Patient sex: M
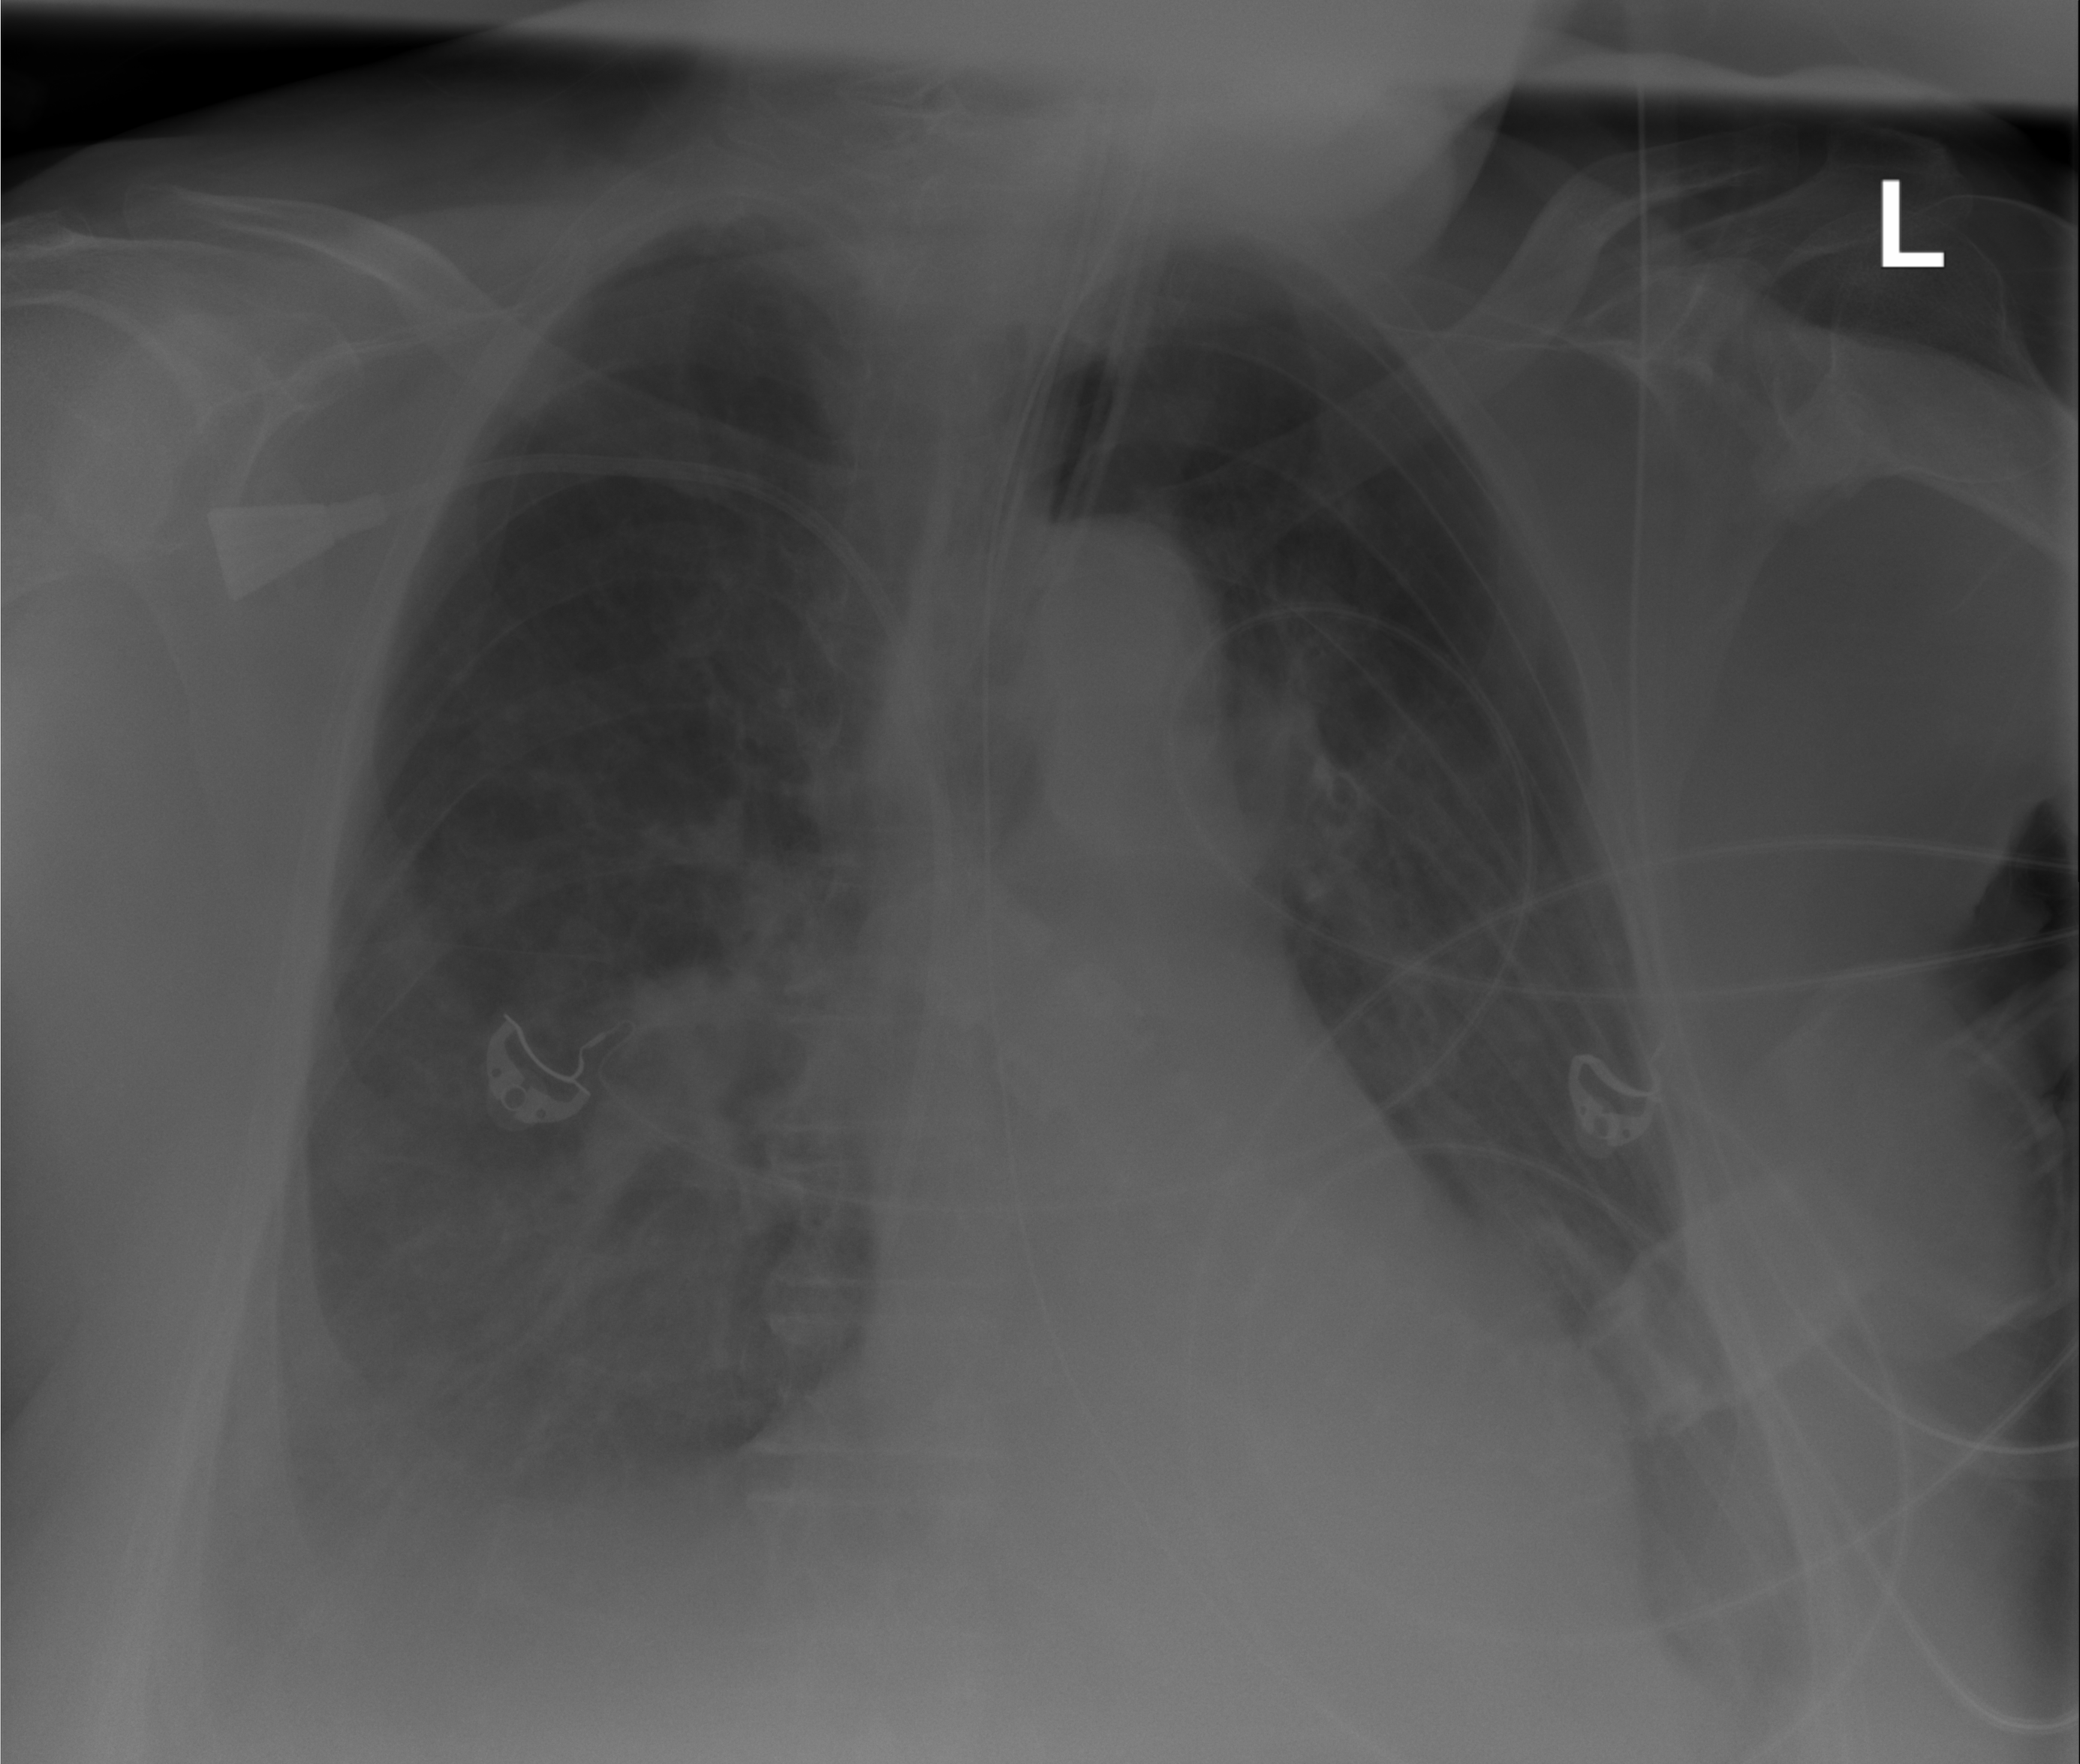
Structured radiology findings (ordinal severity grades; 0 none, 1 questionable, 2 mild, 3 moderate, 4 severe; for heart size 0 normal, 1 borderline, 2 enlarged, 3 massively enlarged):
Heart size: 0
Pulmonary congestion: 0
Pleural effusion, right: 2
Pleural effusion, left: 2
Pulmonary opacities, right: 1
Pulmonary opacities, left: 0
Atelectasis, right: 2
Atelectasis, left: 0